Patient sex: M
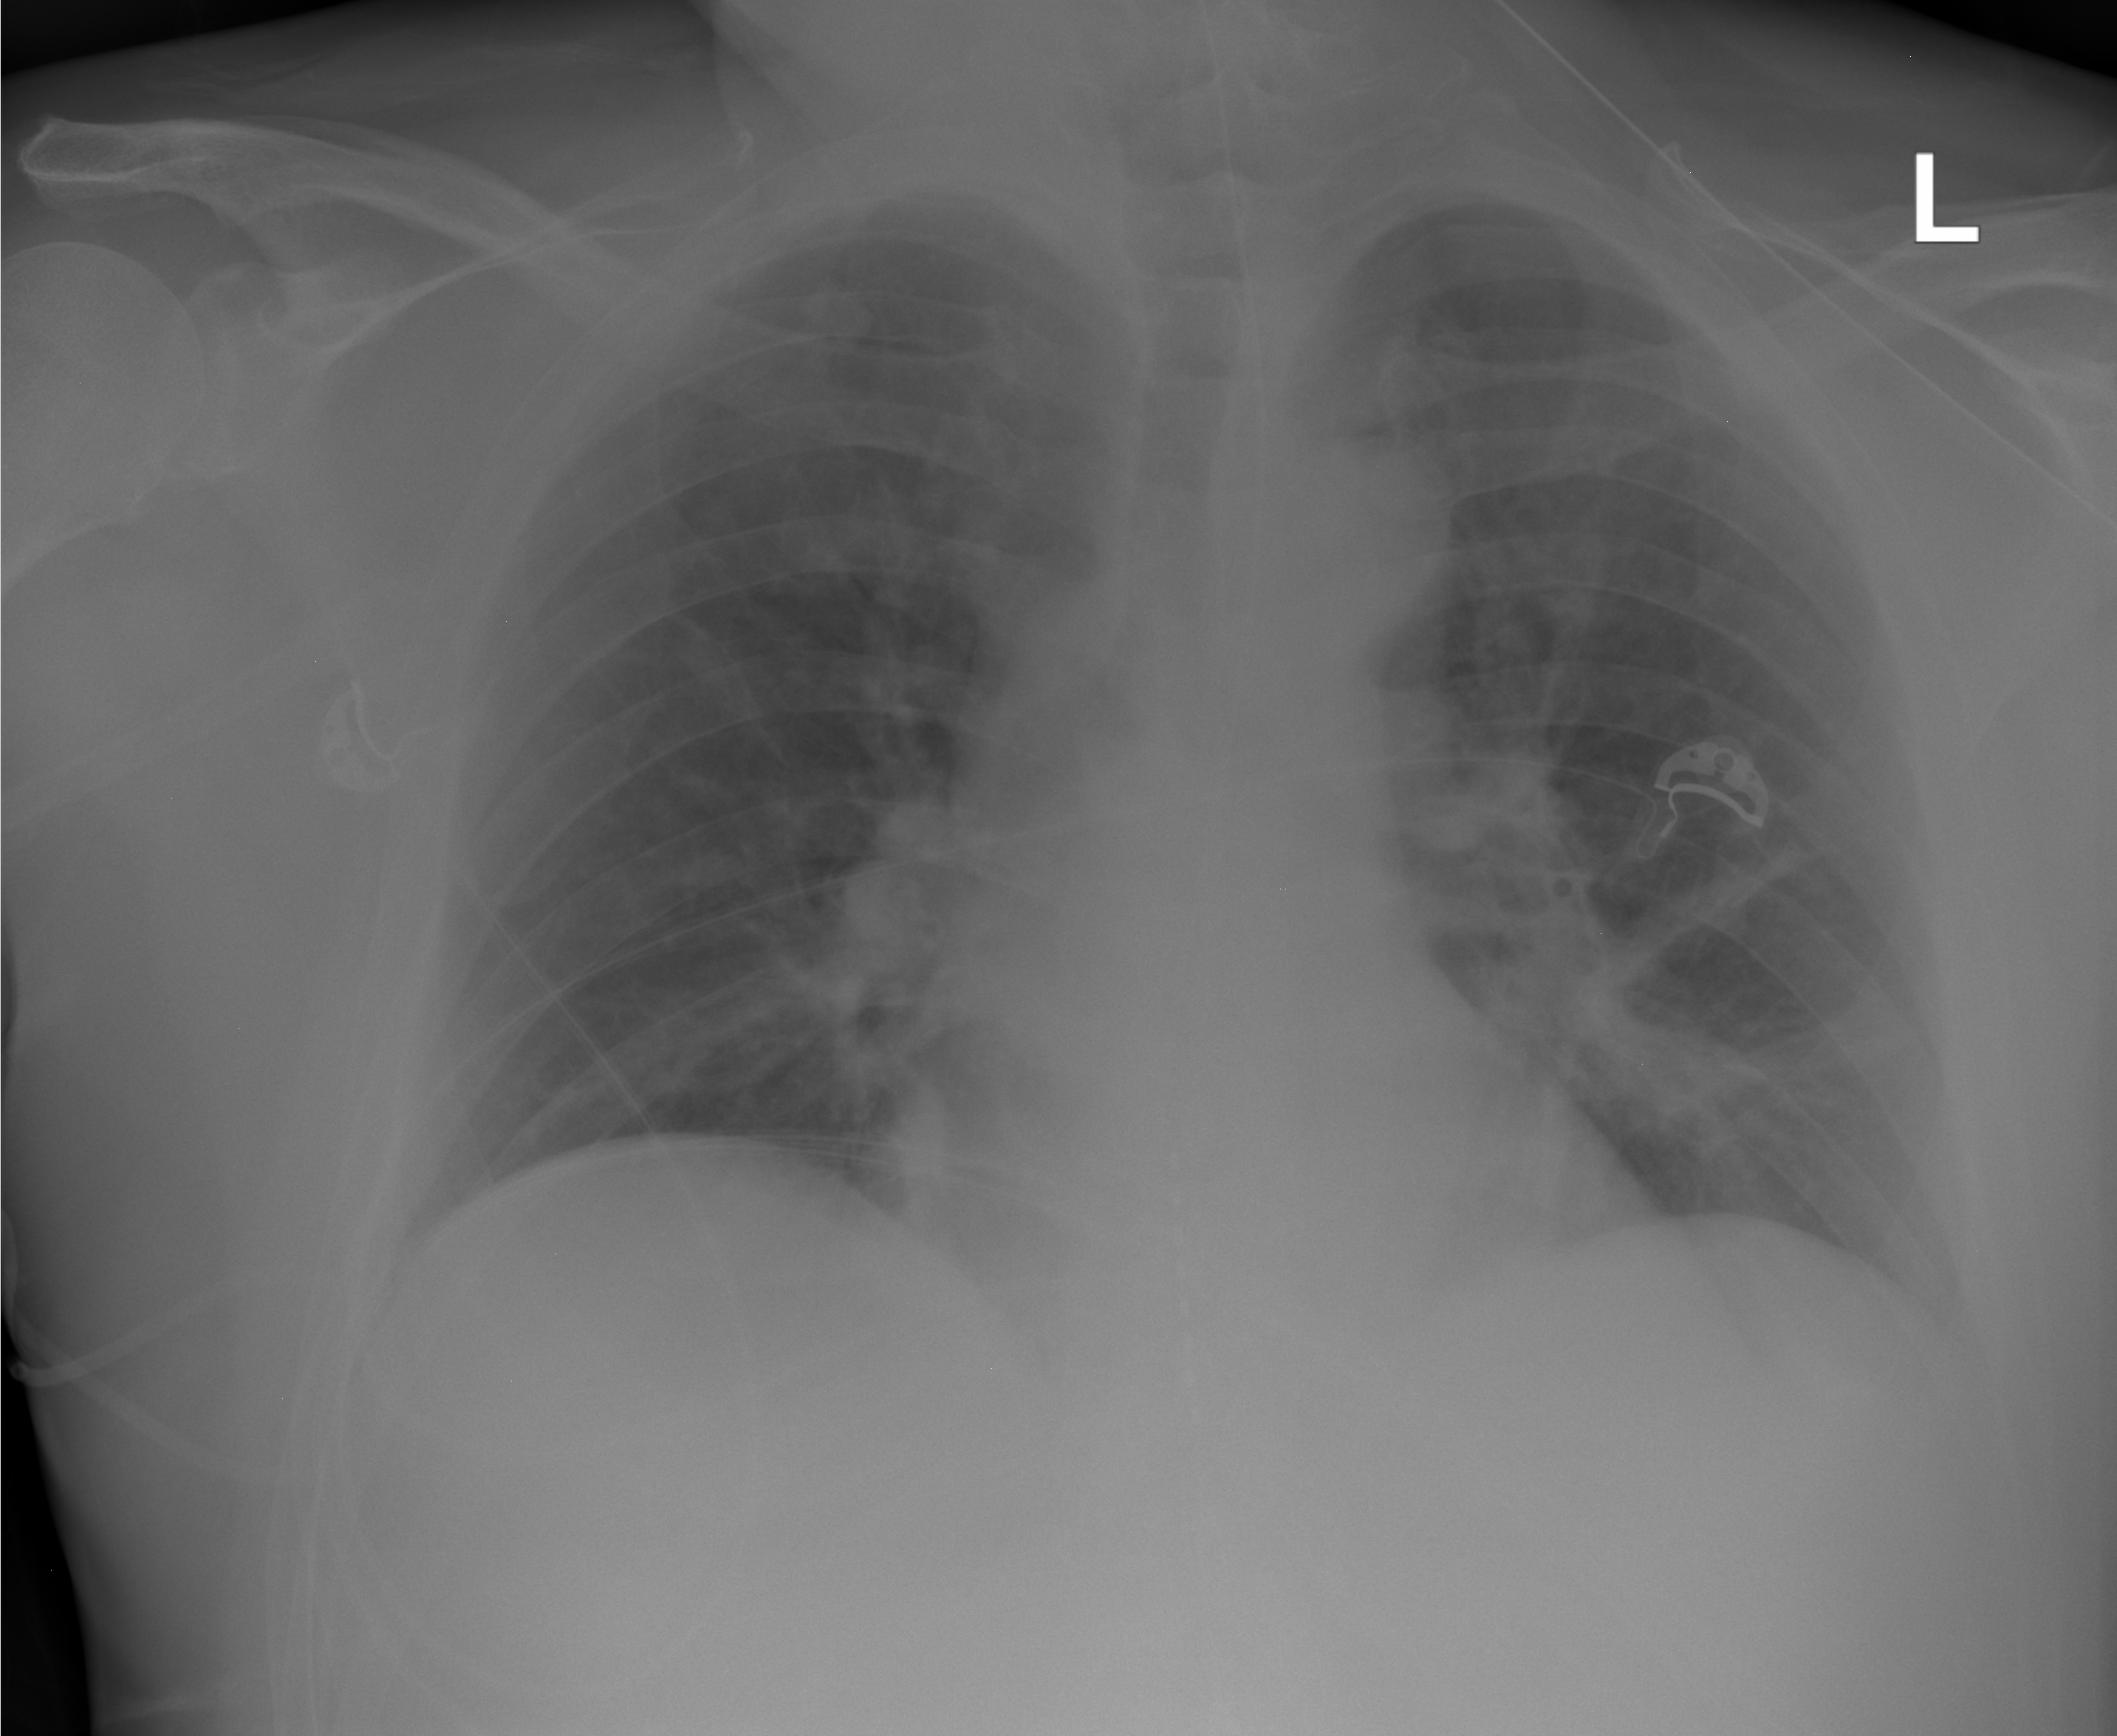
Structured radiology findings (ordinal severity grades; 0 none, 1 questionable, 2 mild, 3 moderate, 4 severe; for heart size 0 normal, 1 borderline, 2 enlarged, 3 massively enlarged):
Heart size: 0
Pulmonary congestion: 0
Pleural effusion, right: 0
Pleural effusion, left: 0
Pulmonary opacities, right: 0
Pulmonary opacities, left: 1
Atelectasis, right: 0
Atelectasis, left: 2